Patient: sex M, age 52
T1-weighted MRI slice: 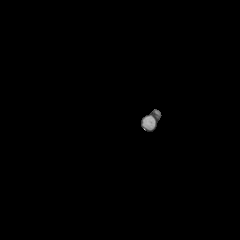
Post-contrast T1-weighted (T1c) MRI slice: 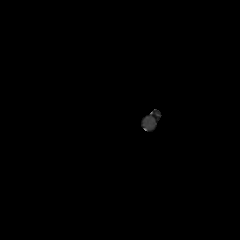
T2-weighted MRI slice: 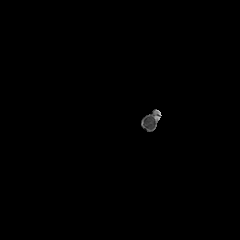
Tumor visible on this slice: no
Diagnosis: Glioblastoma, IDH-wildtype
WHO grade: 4